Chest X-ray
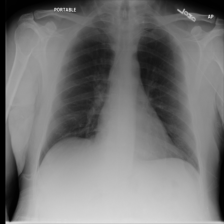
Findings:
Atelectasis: negative
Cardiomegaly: negative
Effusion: negative
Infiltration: negative
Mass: negative
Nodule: negative
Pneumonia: negative
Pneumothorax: negative
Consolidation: negative
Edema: negative
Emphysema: negative
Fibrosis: negative
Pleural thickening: negative
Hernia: negative